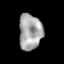
Tissue: lung
Cell type: Epithelial cells
Senescence score: 0.2394
Nuclear area (px): 812
Mean DAPI intensity: 166.091